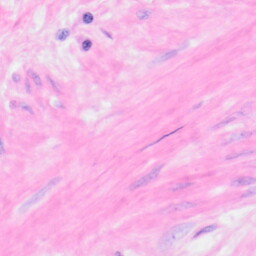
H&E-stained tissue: Kidney